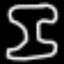
Label: hourglass